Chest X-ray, PA view. Patient: 51 years old, sex M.
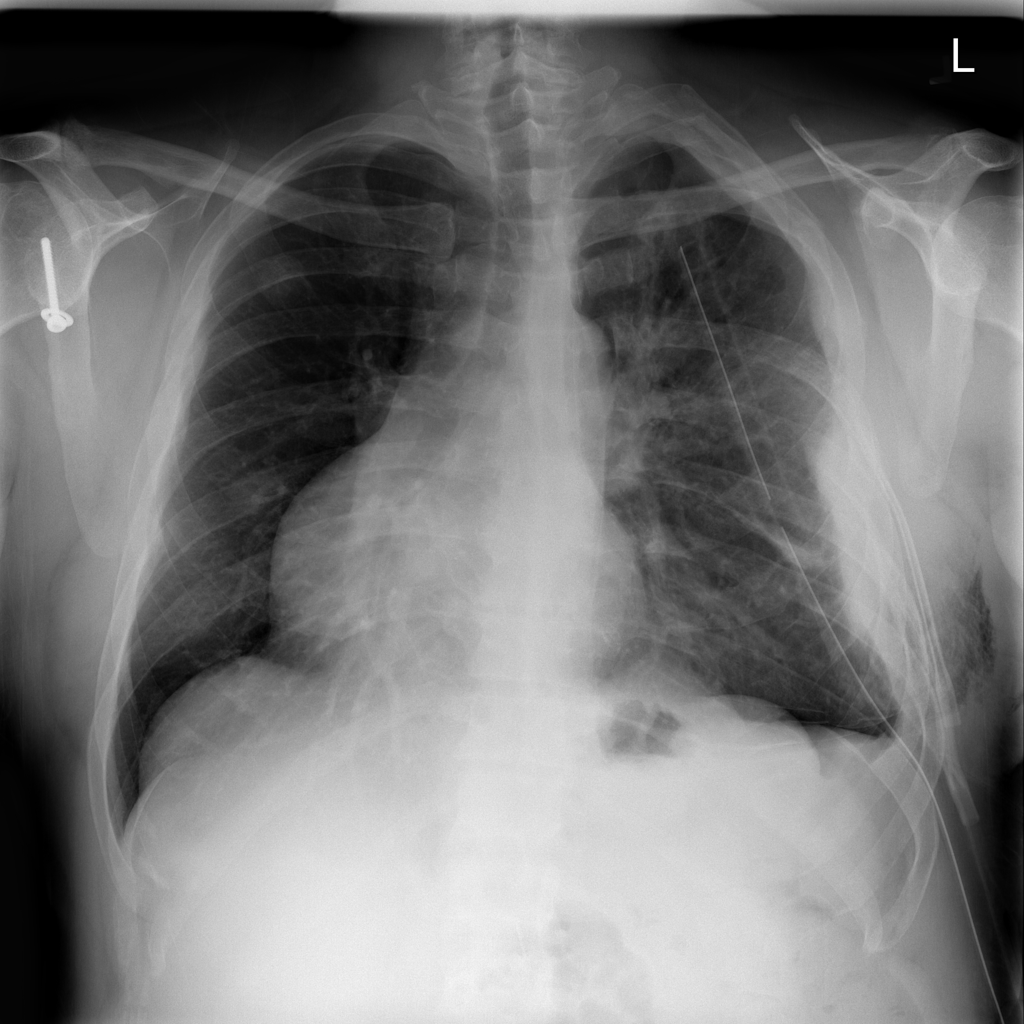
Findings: Emphysema, Pleural_Thickening, Pneumothorax